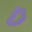
Label: 0